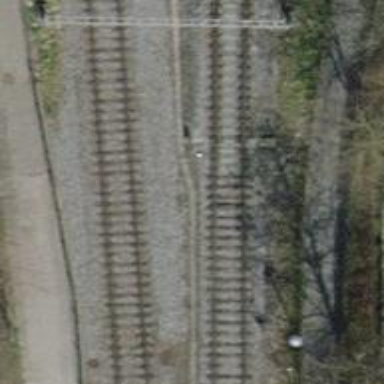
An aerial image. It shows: Single-track electrified railway with contact line.